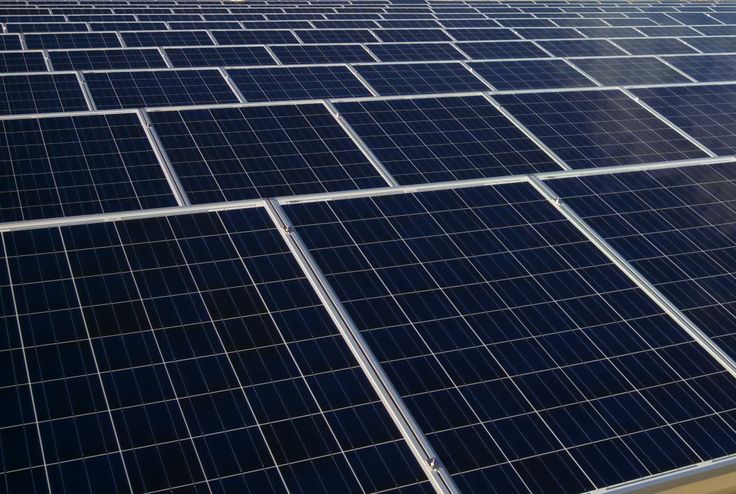
Label: Clean